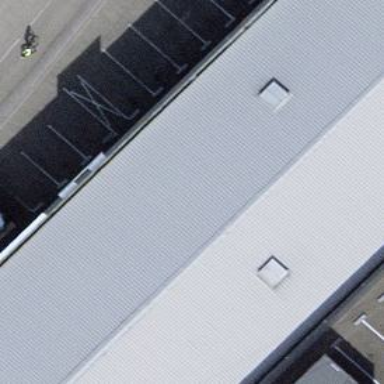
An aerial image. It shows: Storage rental shop.